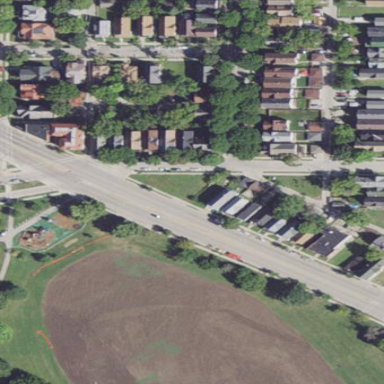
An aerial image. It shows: Sidewalk.